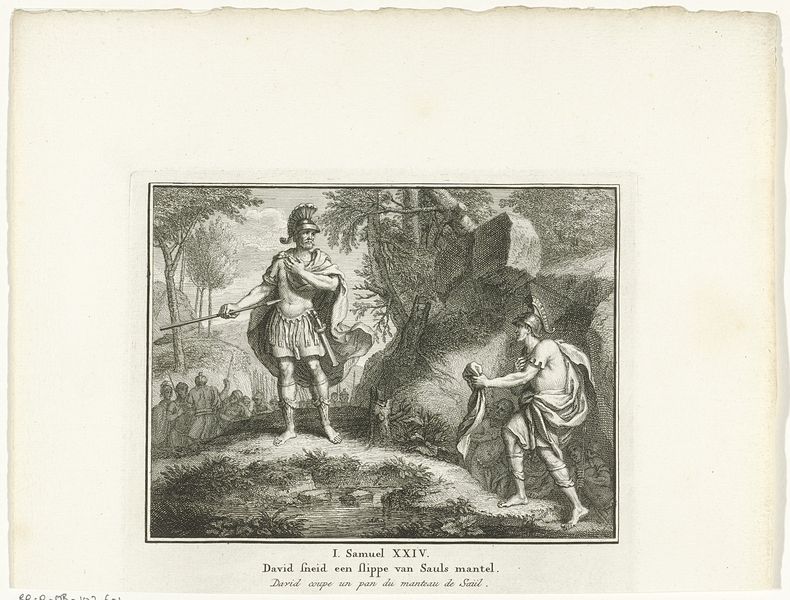
Titel: David toont Saul het stuk van zijn mantel
Künstler: Jacob Folkema
Standort: Amsterdam
Institution: Rijksmuseum
Schlagwörter: hat, men, soldier, soldiers, sword, black, old, print, man, rock, rocks, roman, stone, landscape, water, trees, armour, feet, helmet, knight, grass, path, black and white, coat, army, etching, walking, battle, french, cape, shield, warrior, land, standing, biblical, mantel, romans, spear, david, warriors, saul, ston, samuel xxiv, samuel, xxiv, duthc painitng of david and saul